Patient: sex M, age 51
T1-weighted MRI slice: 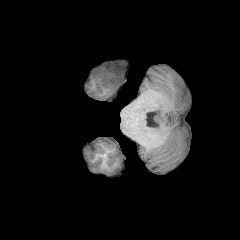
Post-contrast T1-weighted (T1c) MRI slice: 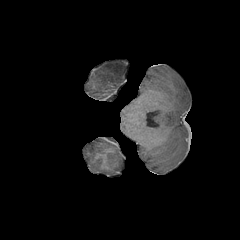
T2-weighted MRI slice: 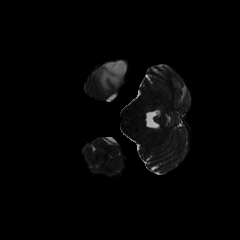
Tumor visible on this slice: yes
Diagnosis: Astrocytoma, IDH-mutant
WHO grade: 4